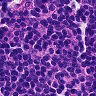
Metastatic tissue present: no